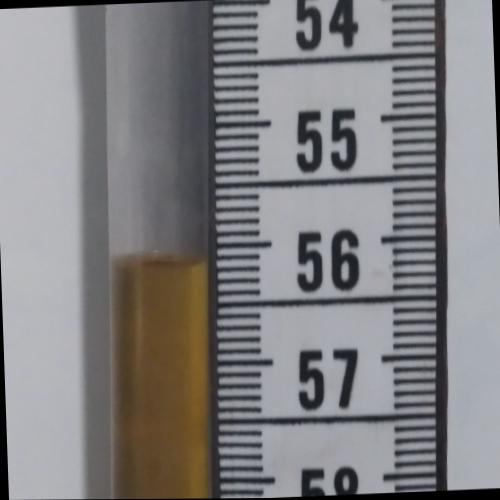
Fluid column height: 56.1 cm